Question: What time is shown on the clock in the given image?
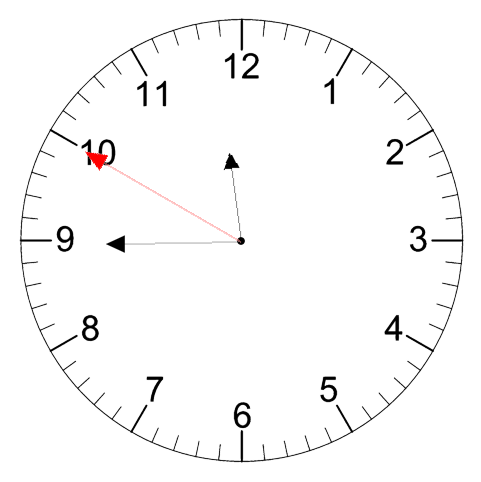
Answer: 11:44:50